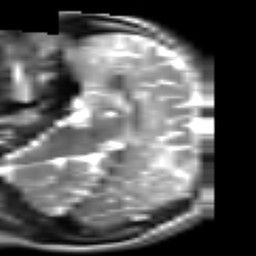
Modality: T2w
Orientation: sagittal